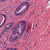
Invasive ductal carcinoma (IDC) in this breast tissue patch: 0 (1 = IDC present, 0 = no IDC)